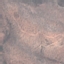
Land use / land cover: HerbaceousVegetation